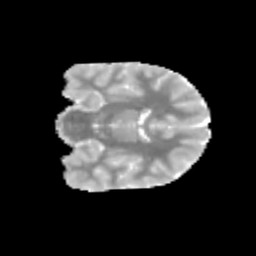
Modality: MD
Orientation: coronal
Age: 11
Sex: male
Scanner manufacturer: siemens
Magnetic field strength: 3 T
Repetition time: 3.8 s
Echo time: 0.07 s